Interaction volume radius: 10 \u00c5
Interaction volume height: 40 \u00c5
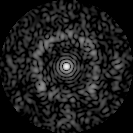
Disorder parameter: 0.7461